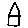
Label: house